Question: I am confused in task statement in verilog.
I prepared following sample code in order to understand the task behavior.
But the simulation result was different as I had expected.Because I thought task_output
on first cycle should be zero instead of X(unkown value).
Why does such a problem occur? and Does anyone know how to avoid this problem?
Any help would be appreciated.Thanks in advance.
[sample code]
'''
'timescale 1ns/10ps
module TaskTest_tb;
parameter CK_PERIOD = 10;
reg simCk;
reg [15:0] task_output;
integer j;
initial begin
simCk = 0;
task_output = 0;
for(j=0; j<16; j=j+1) begin
@(posedge simCk) sample_task(8'h01, j[7:0], task_output);
end
end
always #(CK_PERIOD/2) simCk <= ~simCk;
task sample_task;
input [7:0] x;
input [7:0] count;
output reg [15:0] y;
reg [15:0] y_int;
integer i;
begin
@(posedge simCk) y_int <= 0;
for(i=0; i<count; i=i+1) begin
@(posedge simCk) y_int <= y_int + x;
end
@(posedge simCk) y <= y_int;
end
endtask
endmodule
'''
[The result of waveform viewer]

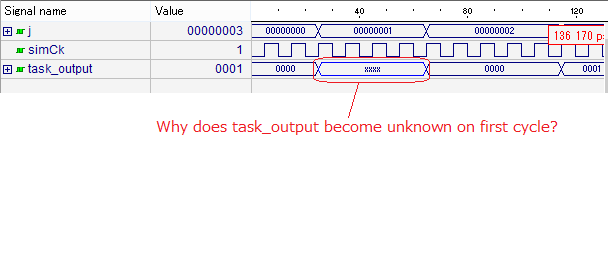
Answer: Have you tried initialising the output value of the task. I expect that from the point the task is called it might be continuously driving the value, and 'y' within the task is not defined until the last step.
'''
task sample_task;
input [7:0] x;
input [7:0] count;
output reg [15:0] y;
reg [15:0] y_int;
integer i;
begin
y<=0; //<--Added line
@(posedge simCk) y_int <= 0;
for(i=0; i<count; i=i+1) begin
@(posedge simCk) y_int <= y_int + x;
end
@(posedge simCk) y <= y_int;
end
endtask
'''